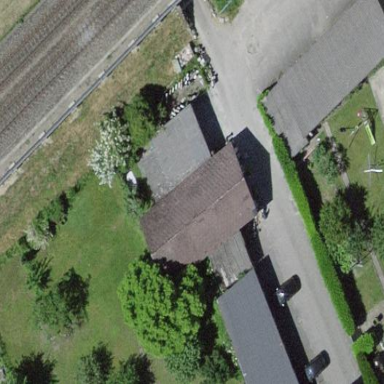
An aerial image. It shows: Warehouse building.